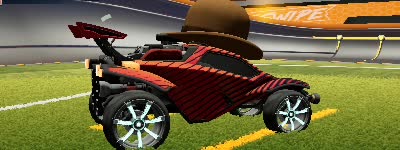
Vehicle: octane